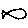
Label: fish